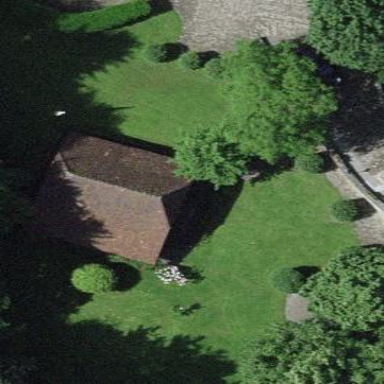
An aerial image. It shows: Barn.